Interaction volume radius: 5 \u00c5
Interaction volume height: 25 \u00c5
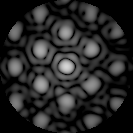
Disorder parameter: 0.3346